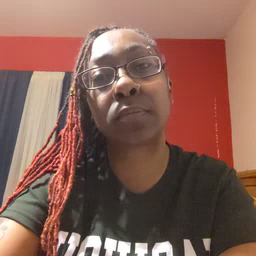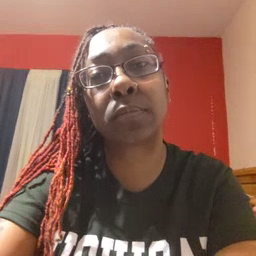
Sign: dog